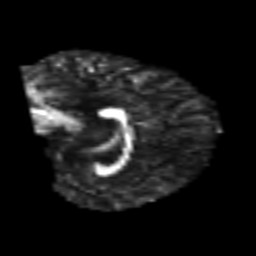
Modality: FA
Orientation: sagittal
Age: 25
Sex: male
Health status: healthy